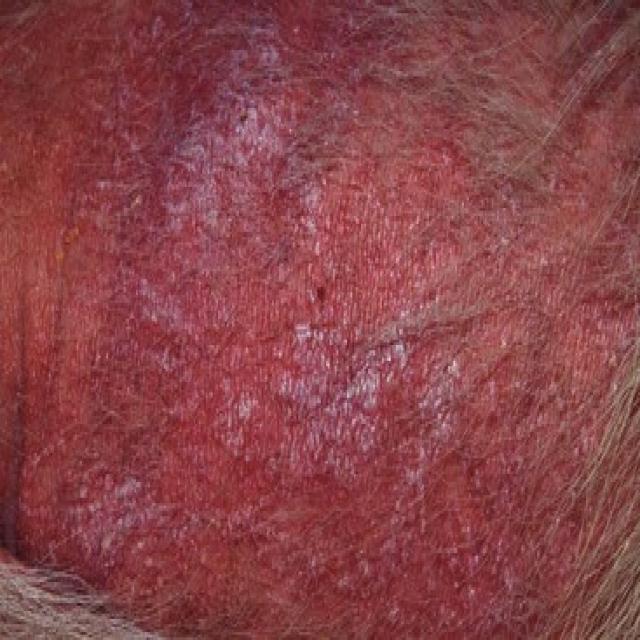
Canine fungal skin infection — characterized by alopecia, scaling, crusting, and circular lesions. Common agents include Malassezia and Candida species.